Interaction volume radius: 5 \u00c5
Interaction volume height: 40 \u00c5
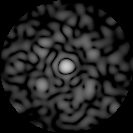
Disorder parameter: 0.6771